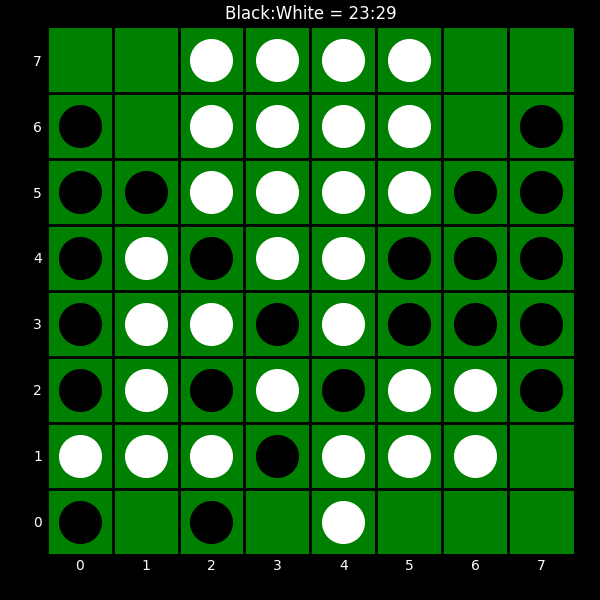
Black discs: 23
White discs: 29